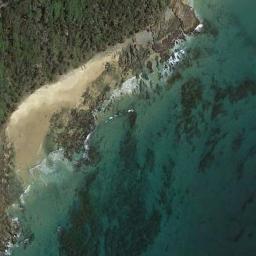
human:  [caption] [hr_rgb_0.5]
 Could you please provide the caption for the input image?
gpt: Large brown vegetation, Light brown sand beach and deep green clear sea .

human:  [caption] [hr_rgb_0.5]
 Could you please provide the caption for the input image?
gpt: The beach with khaki sand and the beach has some submerged rocks, And dense green plants on the beach .

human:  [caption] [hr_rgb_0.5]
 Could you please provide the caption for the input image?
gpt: There are some people on the beach .

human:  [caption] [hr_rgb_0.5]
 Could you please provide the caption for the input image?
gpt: The beach is made up of deep green seawater and dense trees .

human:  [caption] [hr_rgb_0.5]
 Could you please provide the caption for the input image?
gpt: The grass is beside the beach .